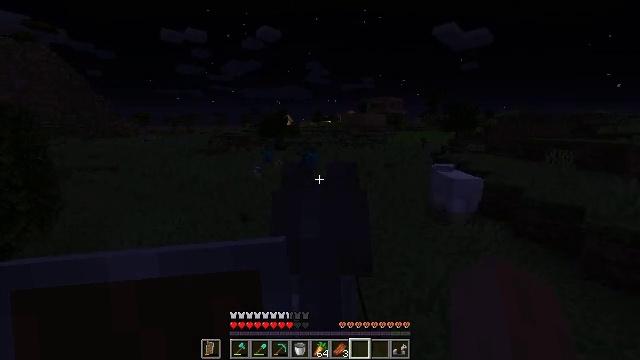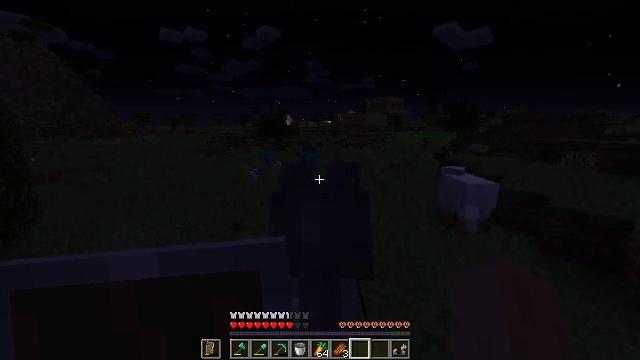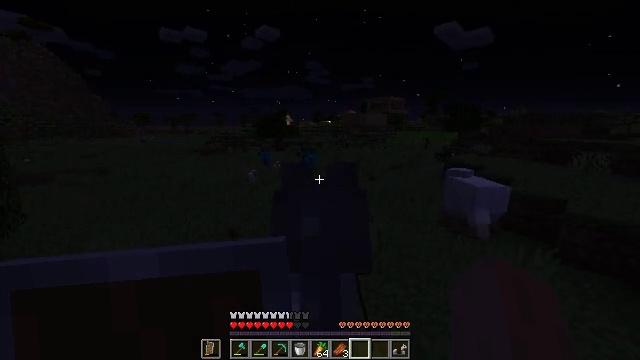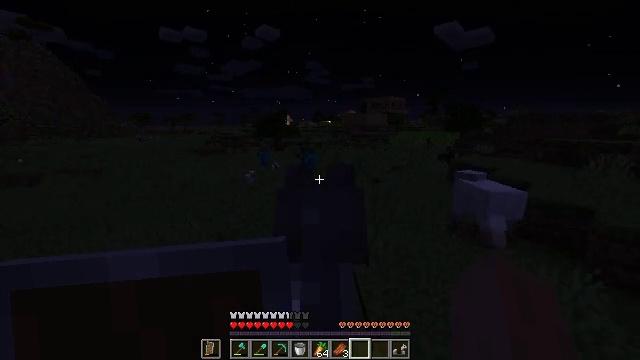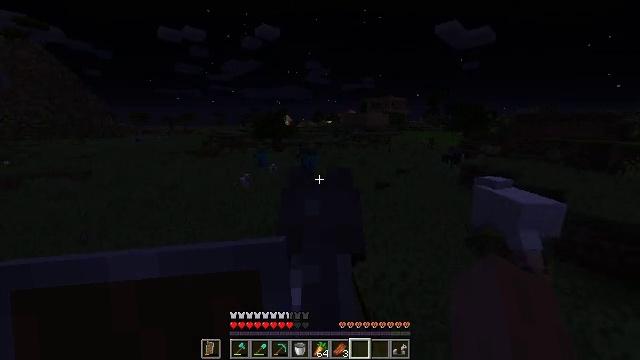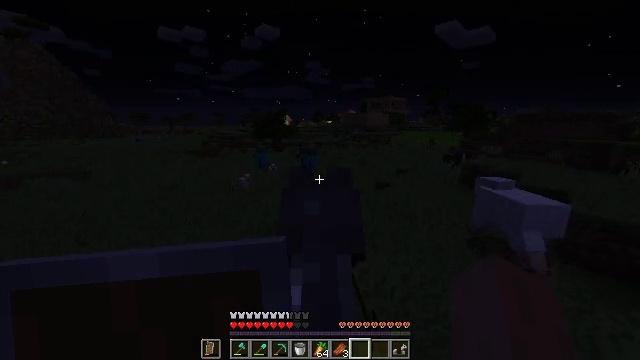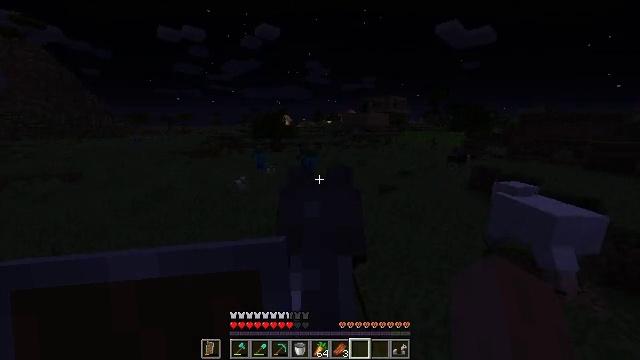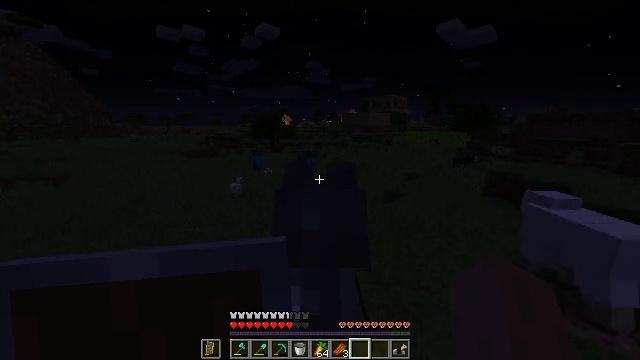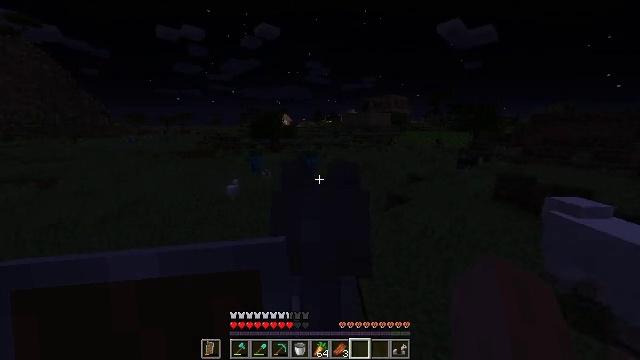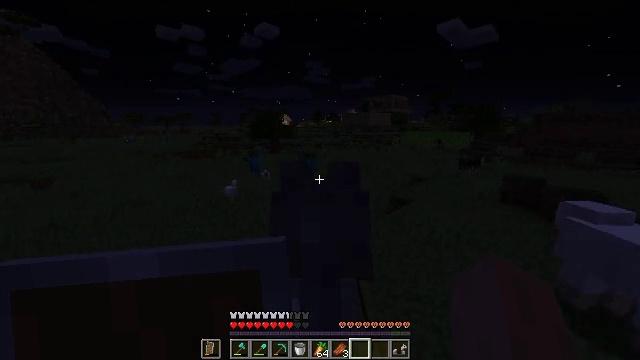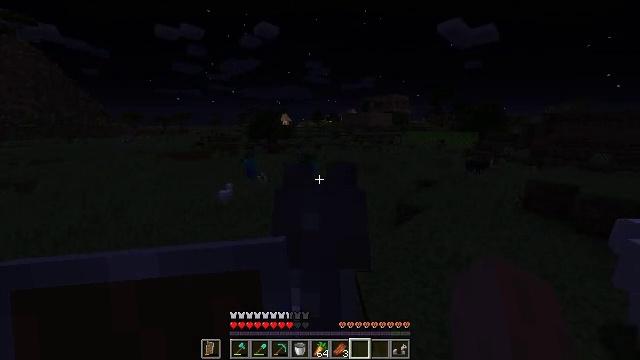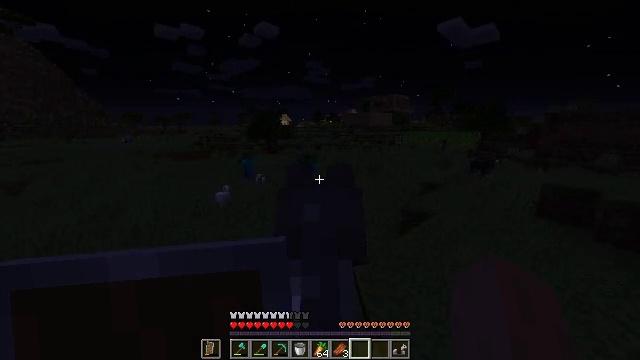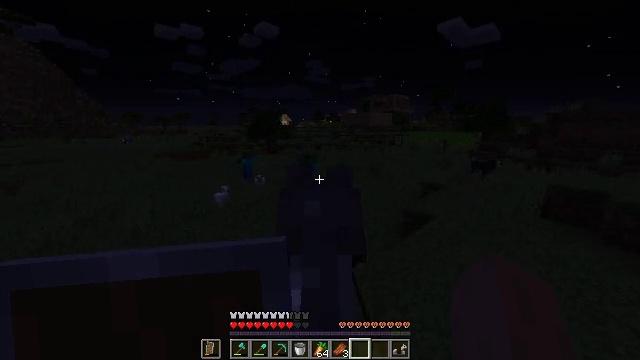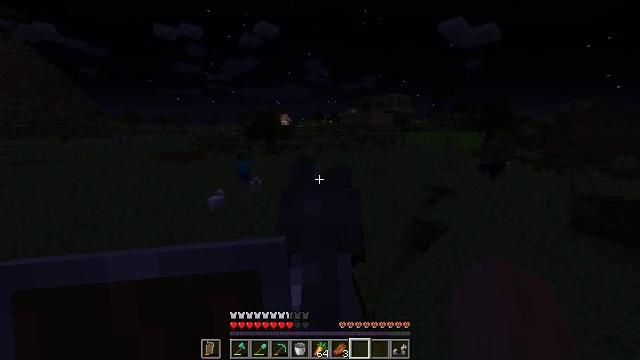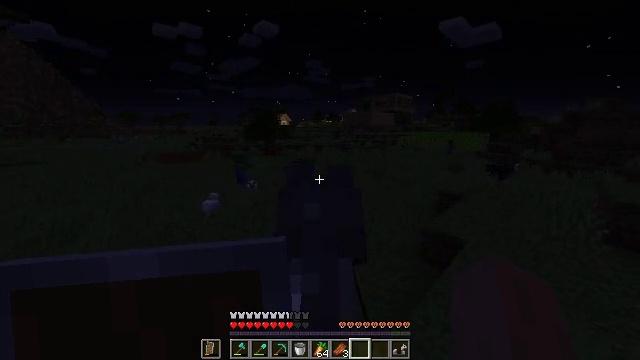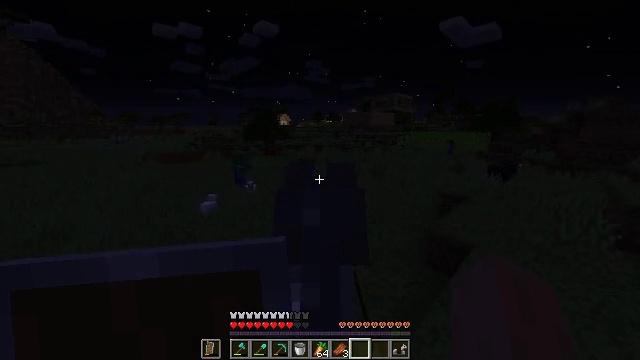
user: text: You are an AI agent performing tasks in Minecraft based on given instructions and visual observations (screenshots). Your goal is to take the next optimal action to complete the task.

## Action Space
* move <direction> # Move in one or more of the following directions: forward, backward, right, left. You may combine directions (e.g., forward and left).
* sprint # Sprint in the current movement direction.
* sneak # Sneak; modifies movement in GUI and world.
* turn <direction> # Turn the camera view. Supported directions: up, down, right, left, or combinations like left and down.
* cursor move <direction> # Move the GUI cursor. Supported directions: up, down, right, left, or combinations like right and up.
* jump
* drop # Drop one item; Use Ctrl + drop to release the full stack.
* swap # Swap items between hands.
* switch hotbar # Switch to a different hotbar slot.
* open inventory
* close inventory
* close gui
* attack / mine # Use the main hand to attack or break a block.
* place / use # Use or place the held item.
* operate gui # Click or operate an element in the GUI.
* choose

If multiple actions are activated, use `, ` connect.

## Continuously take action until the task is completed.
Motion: motion action
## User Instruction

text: Mine spruce planks to gather materials.
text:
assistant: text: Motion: move forward, sprint
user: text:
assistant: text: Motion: move forward, sprint
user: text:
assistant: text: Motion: move forward, sprint
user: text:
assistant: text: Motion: move forward, sprint
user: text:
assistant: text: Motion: move forward, sprint
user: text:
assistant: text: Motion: move forward, sprint
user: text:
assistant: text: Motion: move forward, sprint
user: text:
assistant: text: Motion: move forward, sprint
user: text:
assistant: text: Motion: move forward, sprint
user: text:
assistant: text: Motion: move forward, sprint
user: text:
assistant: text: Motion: move forward, sprint
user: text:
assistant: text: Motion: move forward, sprint
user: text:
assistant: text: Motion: move forward, sprint
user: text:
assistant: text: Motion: move forward, sprint
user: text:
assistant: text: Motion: move forward, sprint
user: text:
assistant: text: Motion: move forward and move right, sprint
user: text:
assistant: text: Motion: move forward and move right, sprint
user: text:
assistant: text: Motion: move forward and move right, sprint
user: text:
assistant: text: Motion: move forward and move right, sprint, turn right and down
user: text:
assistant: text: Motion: move forward and move right, sprint, turn right and down
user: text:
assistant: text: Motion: move forward and move right, sprint
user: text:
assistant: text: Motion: move forward, sprint
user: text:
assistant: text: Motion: move forward, sprint, turn right
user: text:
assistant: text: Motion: move forward, turn right
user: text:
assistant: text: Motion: move forward, turn right
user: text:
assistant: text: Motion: move forward, turn right and up
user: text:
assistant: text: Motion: move forward, sprint
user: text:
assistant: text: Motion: move forward, sprint
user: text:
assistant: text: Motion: move forward, sprint, turn down
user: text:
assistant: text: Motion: move forward, sprint